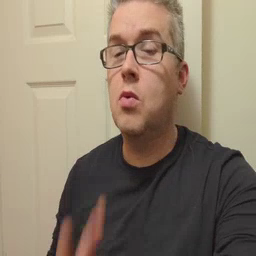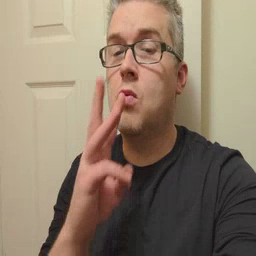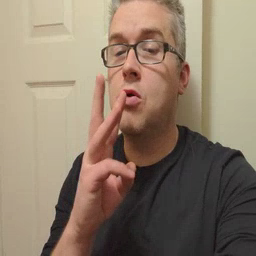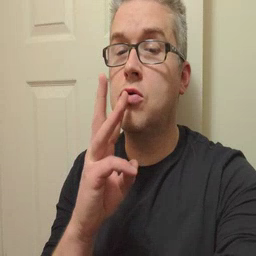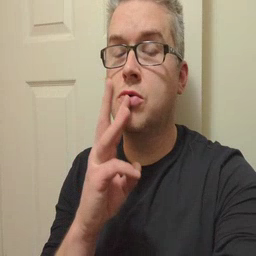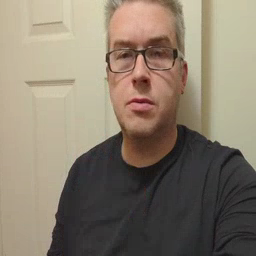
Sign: water